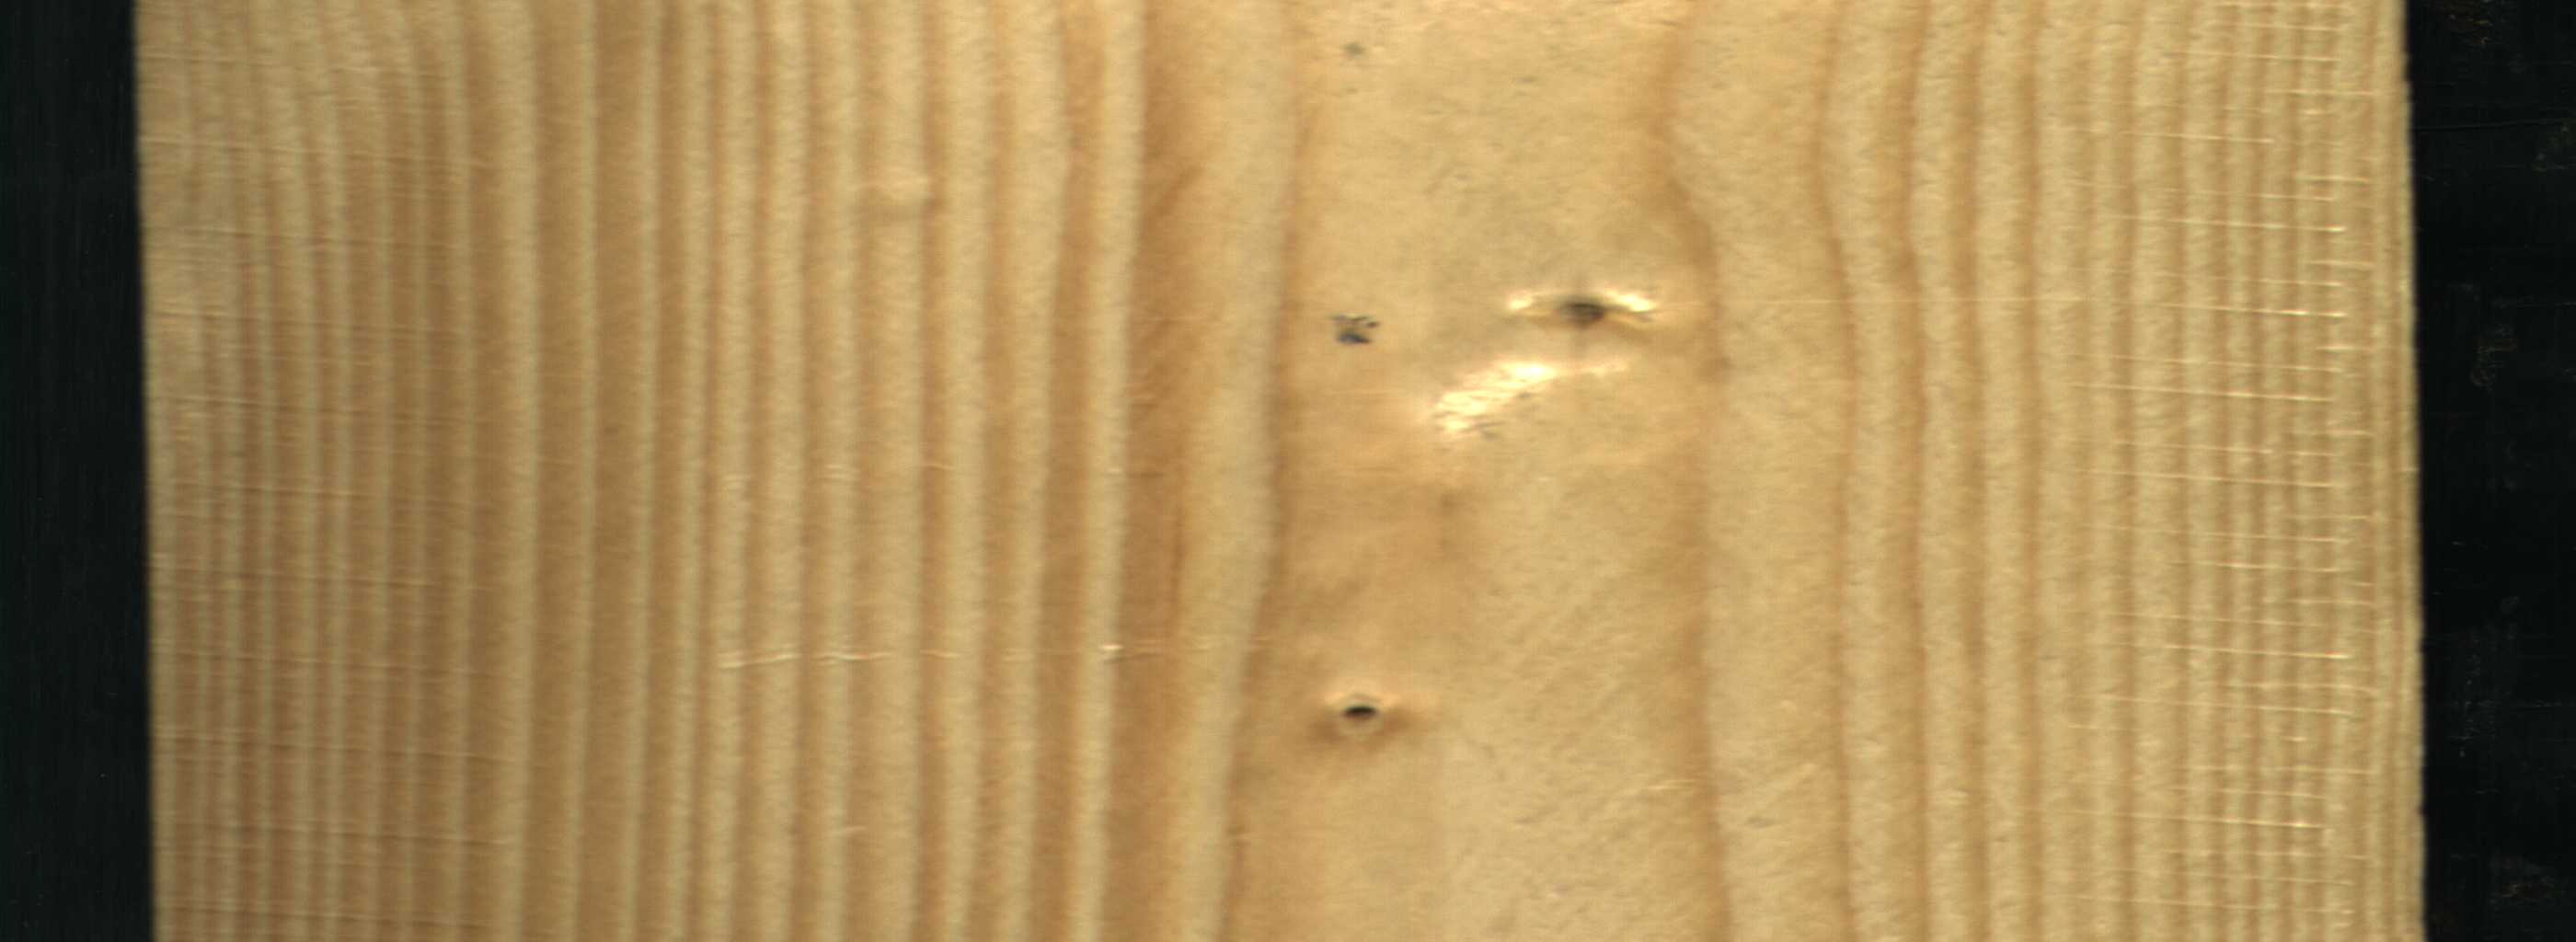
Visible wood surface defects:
Live_Knot
Live_Knot
Live_Knot